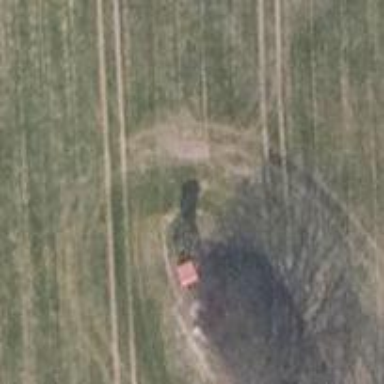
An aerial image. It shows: Hunting stand.